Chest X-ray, PA view. Patient: 53 years old, sex F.
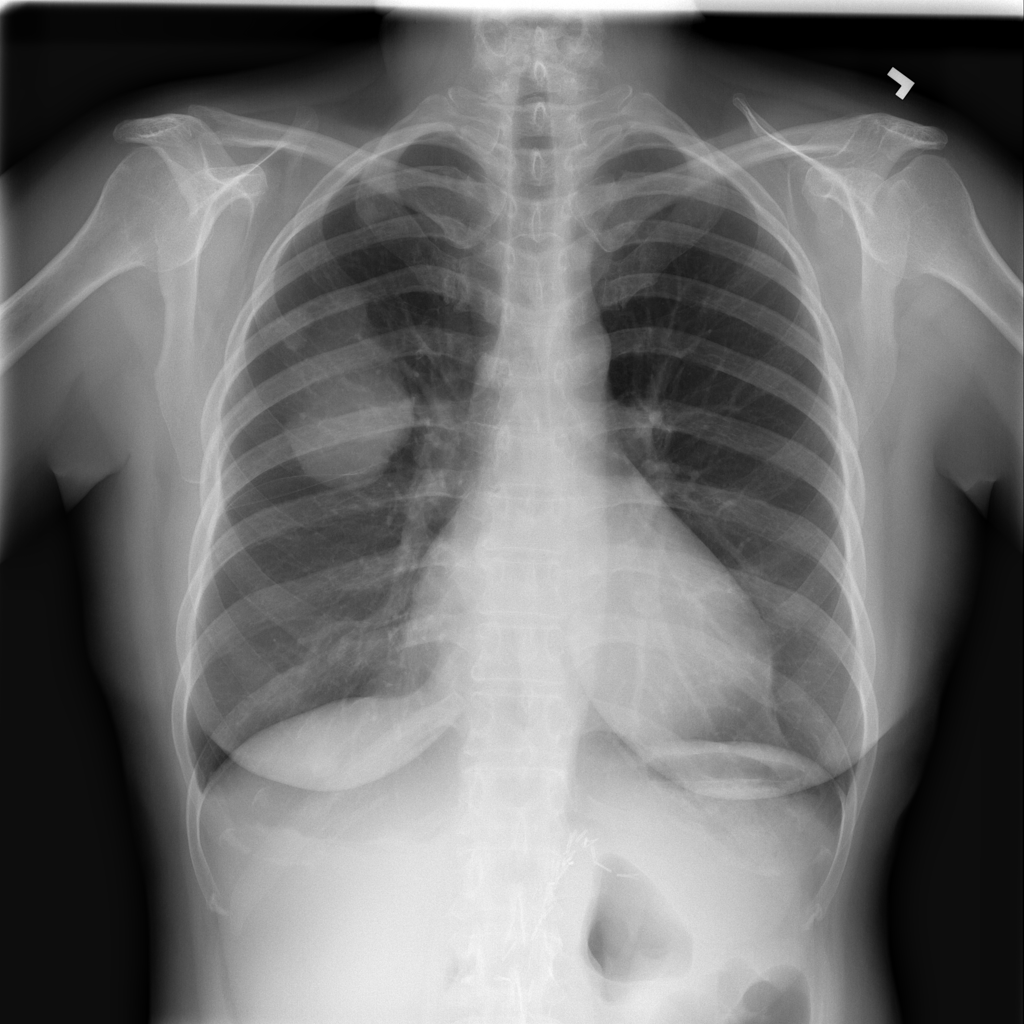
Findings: Pneumothorax